Field crop: maize
Growth stage: 2
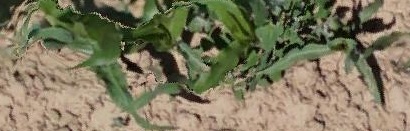
Species: maize